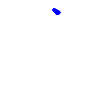
Particle: electron